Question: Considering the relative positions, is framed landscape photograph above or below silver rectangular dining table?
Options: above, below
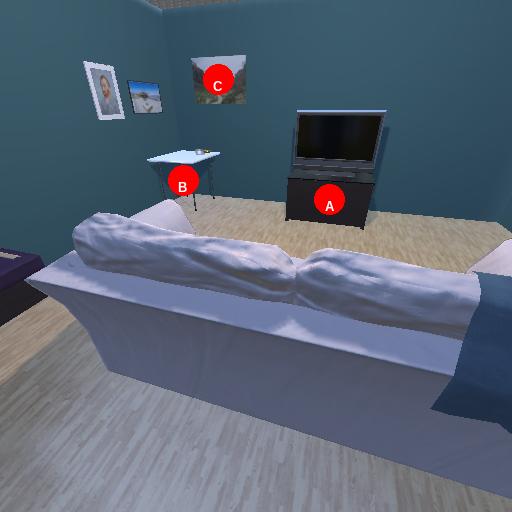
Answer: above